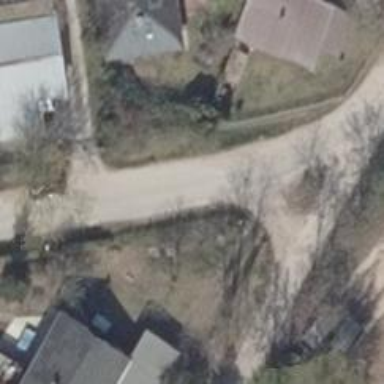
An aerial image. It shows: Residential road.